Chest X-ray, PA view. Patient: 36 years old, sex F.
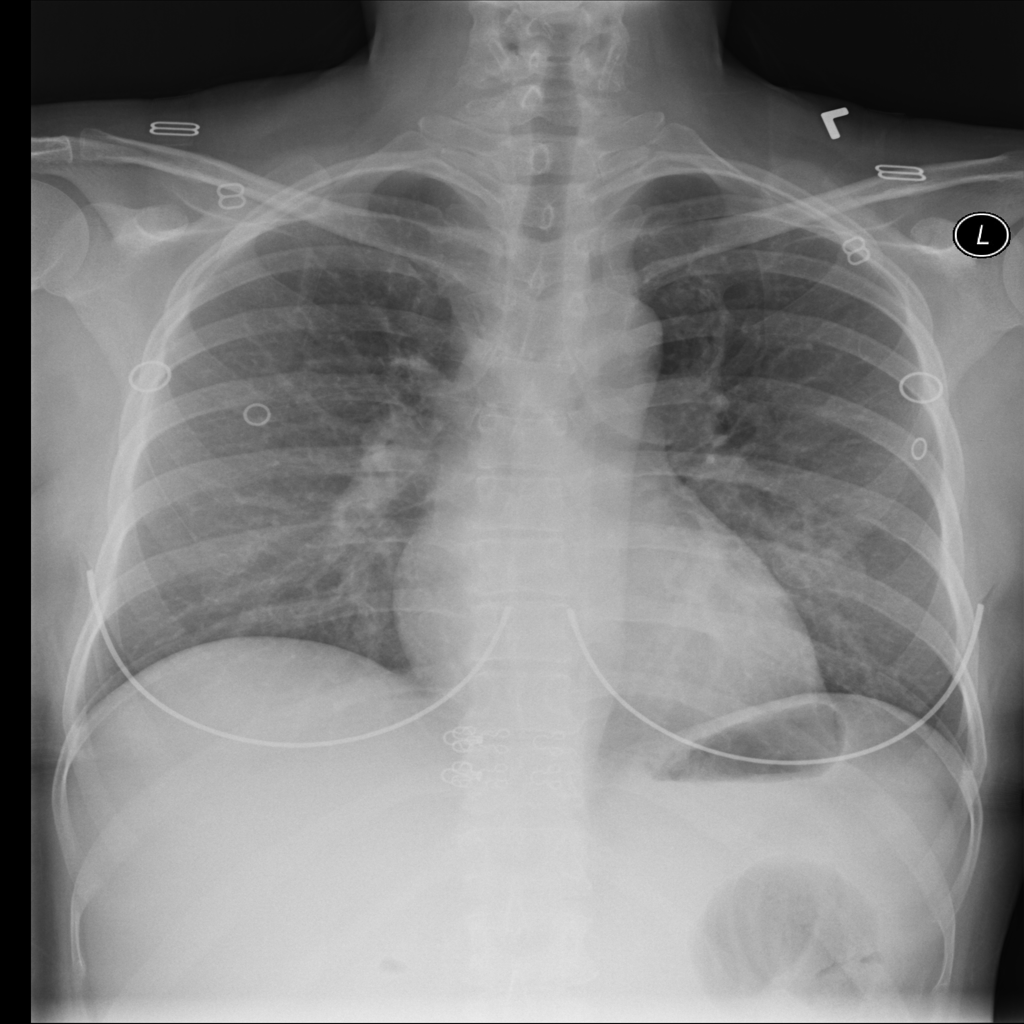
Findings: No Finding